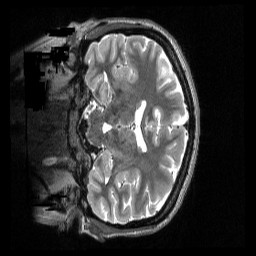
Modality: T2w
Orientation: coronal
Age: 22
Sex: female
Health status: healthy
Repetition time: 3.2 s
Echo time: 0.563 s